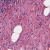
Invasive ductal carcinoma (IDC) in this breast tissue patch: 0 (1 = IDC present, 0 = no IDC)